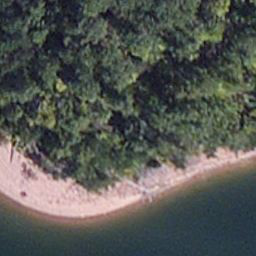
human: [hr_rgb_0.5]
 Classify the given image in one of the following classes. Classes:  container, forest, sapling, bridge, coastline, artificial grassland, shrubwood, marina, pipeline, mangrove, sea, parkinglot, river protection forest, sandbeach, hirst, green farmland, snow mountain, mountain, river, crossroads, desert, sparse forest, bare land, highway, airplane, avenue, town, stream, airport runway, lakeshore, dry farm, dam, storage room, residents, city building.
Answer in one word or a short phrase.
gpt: lakeshore